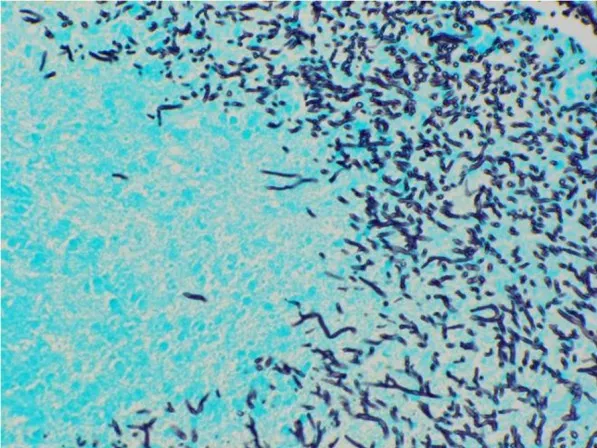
Microscopic image of biopsy findings: biopsy with intralesional myriads of branched fungal hyphae. Grocott's stain, x 20.
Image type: pathology (methenamine_silver)